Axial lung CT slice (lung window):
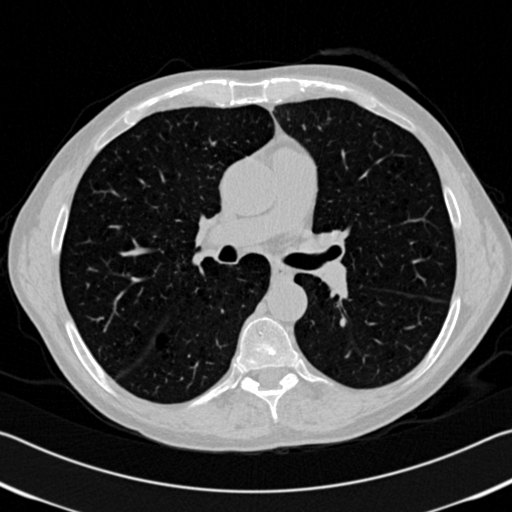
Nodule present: no